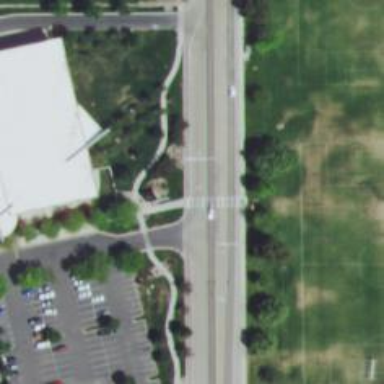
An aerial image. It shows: Footway.